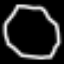
Label: octagon